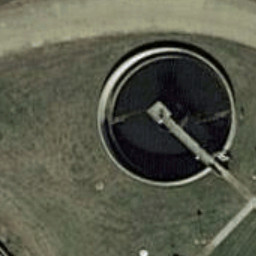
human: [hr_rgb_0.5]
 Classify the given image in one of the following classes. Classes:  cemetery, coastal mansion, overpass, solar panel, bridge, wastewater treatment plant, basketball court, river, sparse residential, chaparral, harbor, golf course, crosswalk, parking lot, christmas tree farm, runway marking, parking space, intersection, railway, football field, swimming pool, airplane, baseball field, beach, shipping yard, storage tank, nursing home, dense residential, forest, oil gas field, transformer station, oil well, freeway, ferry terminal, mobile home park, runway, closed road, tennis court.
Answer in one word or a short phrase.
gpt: wastewater treatment plant